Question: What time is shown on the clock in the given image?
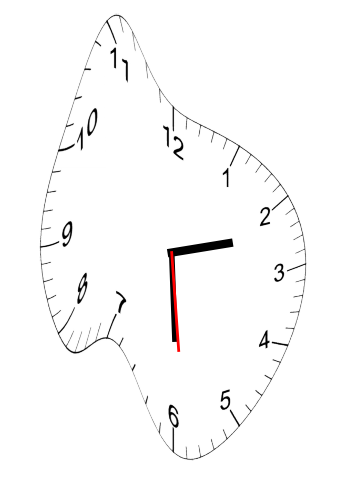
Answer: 02:29:29